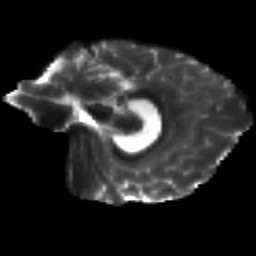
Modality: T2w
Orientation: sagittal
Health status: healthy
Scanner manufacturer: siemens
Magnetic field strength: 3 T
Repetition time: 12 s
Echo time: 0.092 s